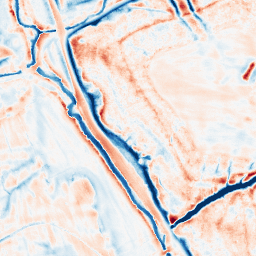
Category: edge_preserving
Decomposition family: bilateral
Decomposition parameters: d: 21
sigma_color: 25
sigma_space: 150
Upsampling method: lanczos
Upsampling parameters: scale: 4
Upsampling scale: 4